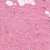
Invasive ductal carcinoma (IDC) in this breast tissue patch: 0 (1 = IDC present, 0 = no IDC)